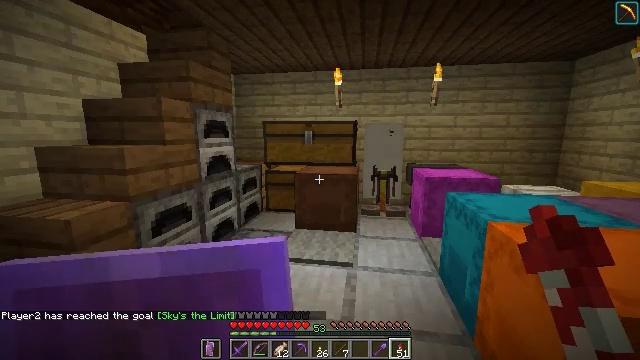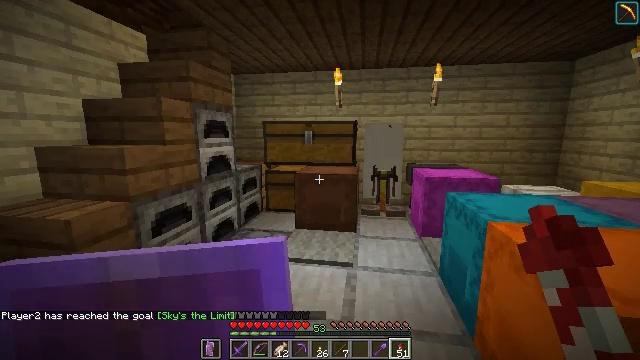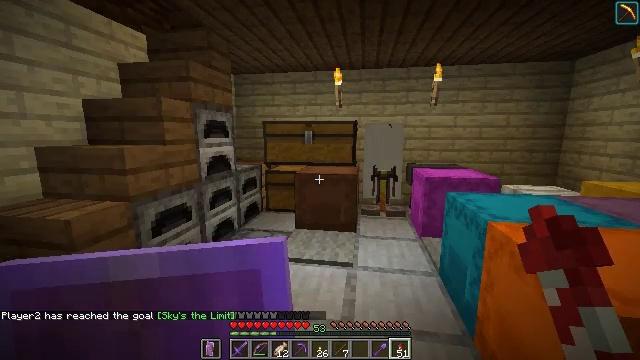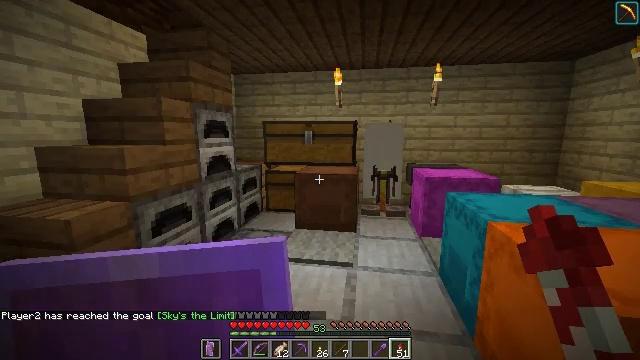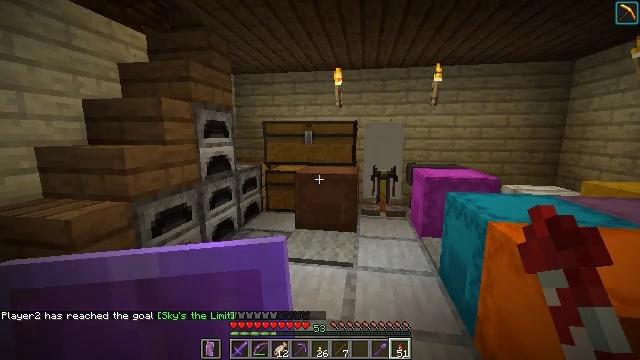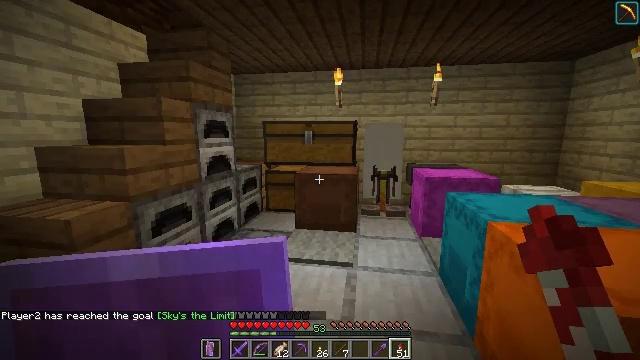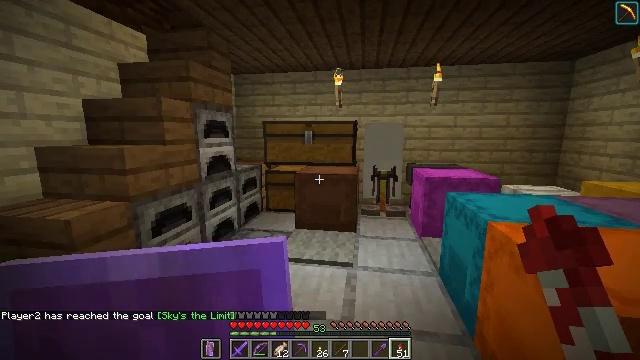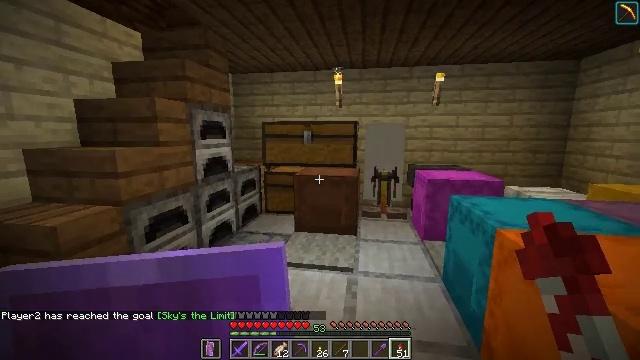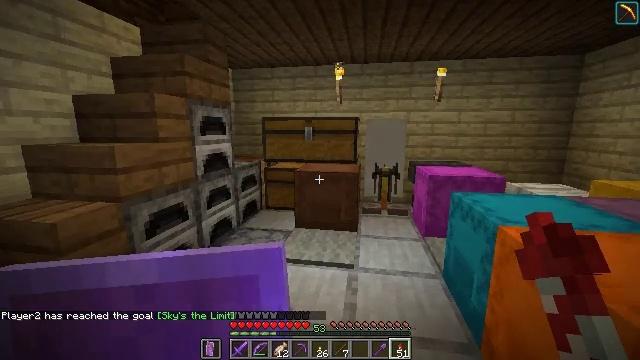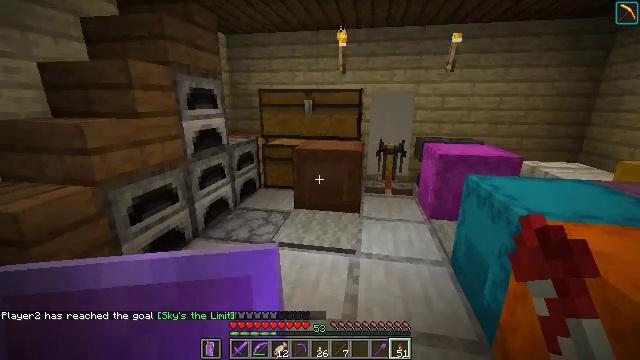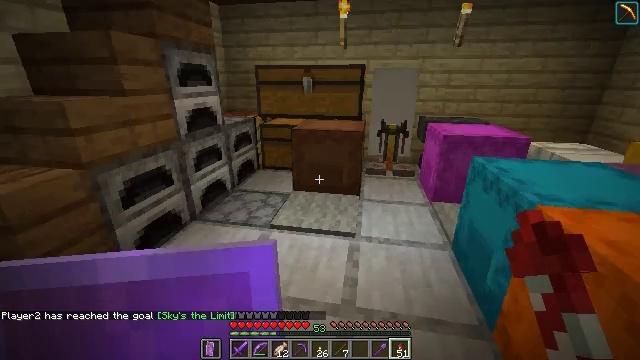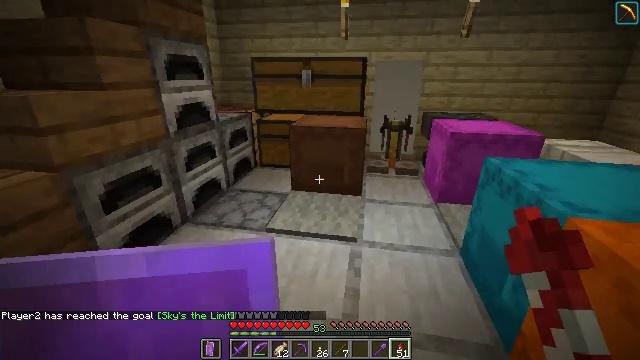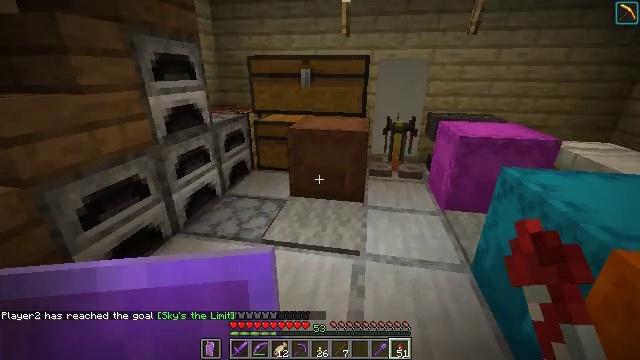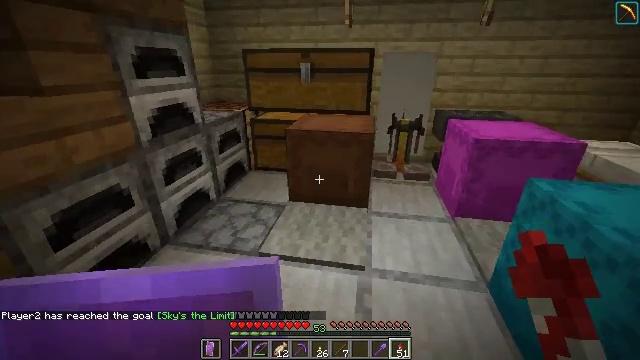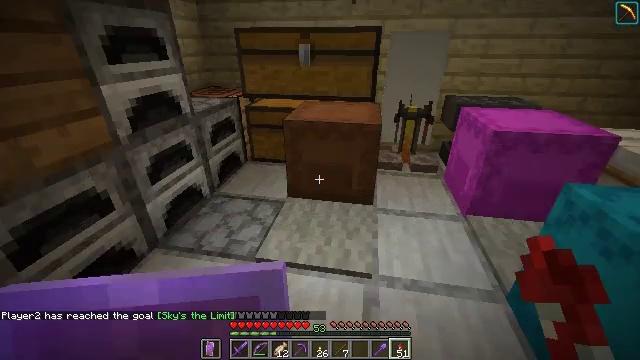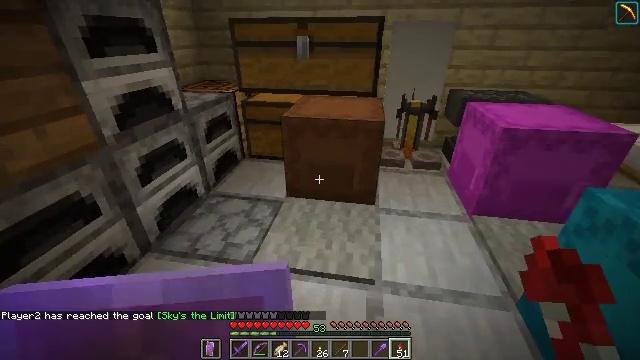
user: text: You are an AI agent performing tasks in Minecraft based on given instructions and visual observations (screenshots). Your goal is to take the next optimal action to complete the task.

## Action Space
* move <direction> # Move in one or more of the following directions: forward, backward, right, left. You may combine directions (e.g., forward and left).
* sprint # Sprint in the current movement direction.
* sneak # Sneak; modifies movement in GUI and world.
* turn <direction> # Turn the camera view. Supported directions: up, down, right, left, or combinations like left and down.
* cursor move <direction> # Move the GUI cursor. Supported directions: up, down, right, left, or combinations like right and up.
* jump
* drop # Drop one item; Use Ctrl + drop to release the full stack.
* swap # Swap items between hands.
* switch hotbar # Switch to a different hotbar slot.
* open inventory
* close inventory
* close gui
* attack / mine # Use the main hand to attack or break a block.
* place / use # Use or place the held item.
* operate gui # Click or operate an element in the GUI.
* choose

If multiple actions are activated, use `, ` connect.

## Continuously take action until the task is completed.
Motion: motion action
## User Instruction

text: Gather vines from trees or structures.
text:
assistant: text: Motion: no_op
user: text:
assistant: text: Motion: no_op
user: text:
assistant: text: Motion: no_op
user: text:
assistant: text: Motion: no_op
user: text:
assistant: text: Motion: no_op
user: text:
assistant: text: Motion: no_op
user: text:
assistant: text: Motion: move forward
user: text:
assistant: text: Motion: move forward
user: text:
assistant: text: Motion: move forward, turn down
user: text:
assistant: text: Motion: move forward, turn down
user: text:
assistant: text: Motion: move forward, turn down
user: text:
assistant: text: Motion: move forward
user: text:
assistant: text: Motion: move forward, turn down
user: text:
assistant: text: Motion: move forward, turn down
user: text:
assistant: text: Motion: move forward, turn down
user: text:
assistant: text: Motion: move forward
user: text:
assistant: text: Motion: no_op
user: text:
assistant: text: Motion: no_op
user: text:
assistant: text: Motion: no_op
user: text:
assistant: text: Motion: no_op
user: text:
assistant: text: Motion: use / place
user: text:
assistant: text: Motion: use / place
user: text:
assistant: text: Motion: no_op
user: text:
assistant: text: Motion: no_op
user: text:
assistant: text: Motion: no_op
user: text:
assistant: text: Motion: no_op
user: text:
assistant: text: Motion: no_op
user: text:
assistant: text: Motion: no_op
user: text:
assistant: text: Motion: no_op
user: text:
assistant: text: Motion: no_op